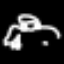
Label: frog